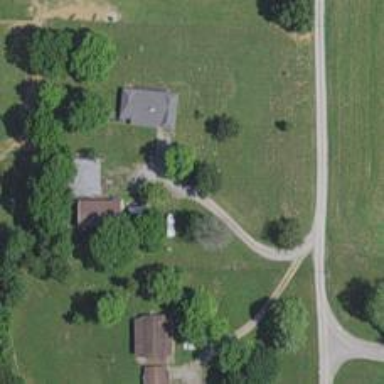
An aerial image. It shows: Driveway.